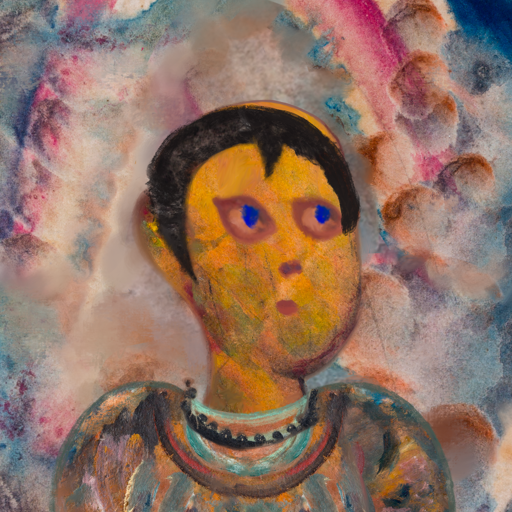
Background: Rupkatha, Head And Neck Side: Gypsy_Mother, Face Side: Mother_And_Son_Mother, Bust: Boggyland, Hair Side: Roy_Bahadur, Head Accessory: Blank, Second Necklace: Blank, Necklace: Childish, Baby: Blank